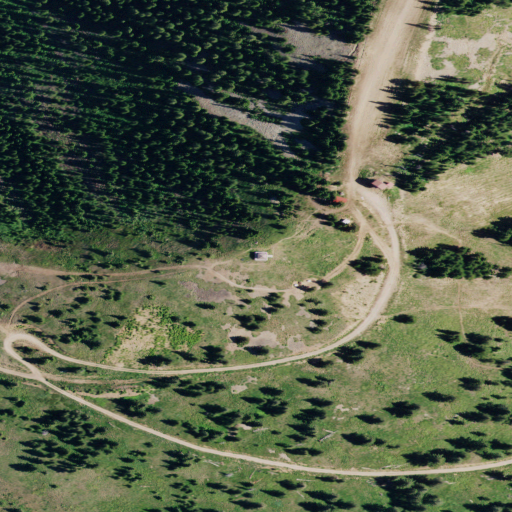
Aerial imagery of mountain in Idaho named Kellogg Peak containing shrub and evergreen forest